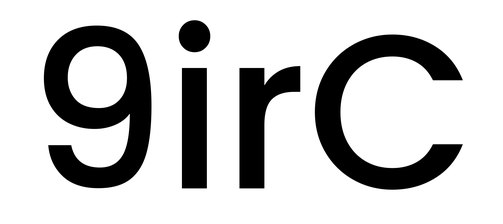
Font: Poppins-Medium